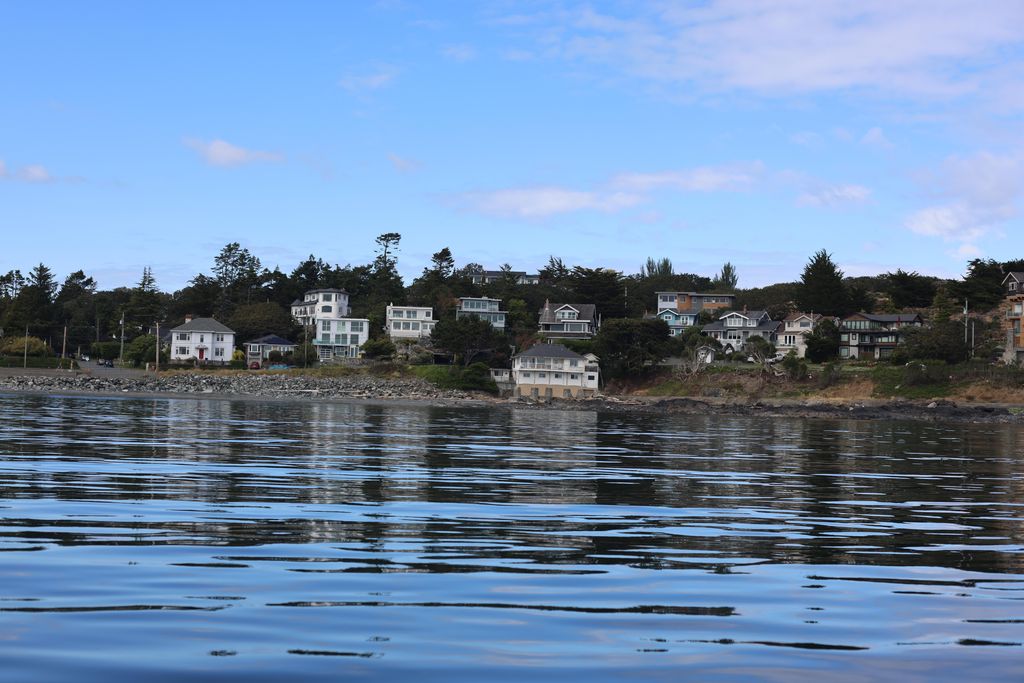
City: victoria